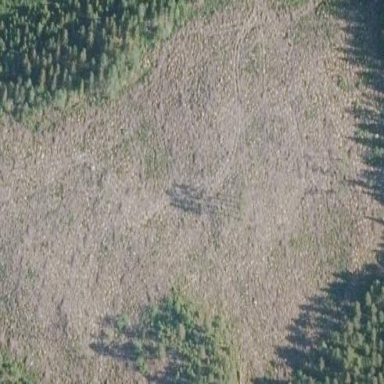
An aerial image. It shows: Clearcut area created by human activity.